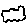
Label: cloud